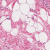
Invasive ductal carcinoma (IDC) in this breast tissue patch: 0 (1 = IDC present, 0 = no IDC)